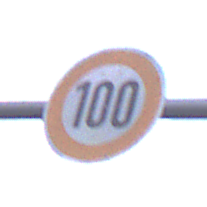
Verkehrszeichen: Geschwindigkeit100
Umgebung: Outdoor, Urban
Tageszeit: SunriseSunset
Wetter: PartlyCloudy
Licht: Natural
Jahreszeit: NotSpecified
Kontrast: LowContrast